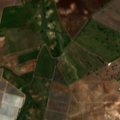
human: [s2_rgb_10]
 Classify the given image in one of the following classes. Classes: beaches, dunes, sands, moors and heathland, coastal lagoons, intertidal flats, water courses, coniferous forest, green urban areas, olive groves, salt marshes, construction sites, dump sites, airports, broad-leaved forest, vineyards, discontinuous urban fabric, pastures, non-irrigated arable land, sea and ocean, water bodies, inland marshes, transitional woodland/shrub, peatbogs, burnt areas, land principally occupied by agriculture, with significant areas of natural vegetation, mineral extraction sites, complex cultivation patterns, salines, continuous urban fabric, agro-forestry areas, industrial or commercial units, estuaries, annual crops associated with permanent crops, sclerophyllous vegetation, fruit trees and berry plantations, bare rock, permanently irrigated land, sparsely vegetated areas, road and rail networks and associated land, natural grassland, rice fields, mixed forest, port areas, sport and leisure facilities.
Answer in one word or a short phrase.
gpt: non-irrigated arable land, vineyards, agro-forestry areas, natural grassland